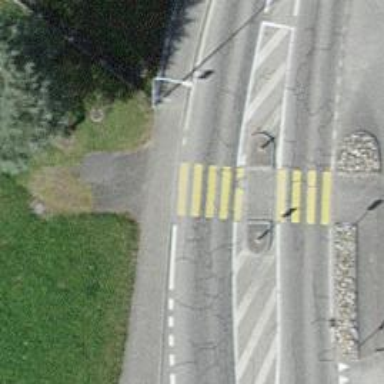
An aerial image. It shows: Uncontrolled crossing with zebra marking and island in the middle.